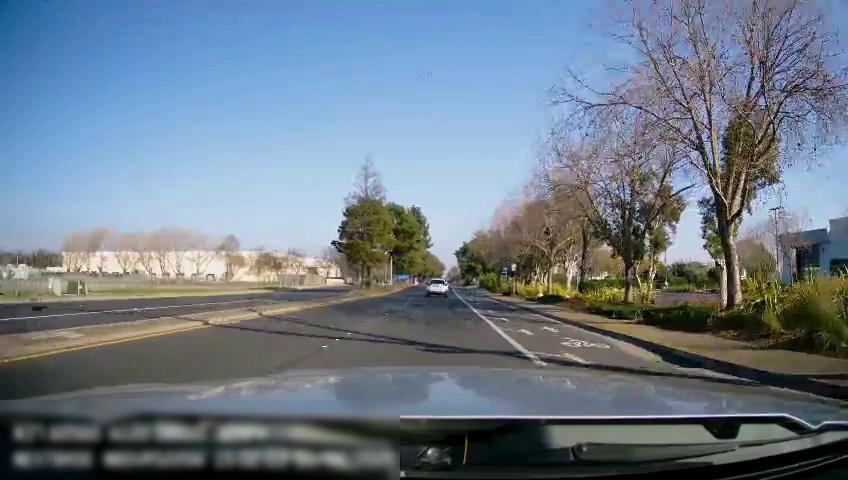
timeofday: Day
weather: Sunny
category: Drivable Space
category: Drivable Space
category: Vehicles | SUV
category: Lanes | Current Lane
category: Lanes | Current Lane
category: Lanes | Alternate Lane
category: Lanes | Opposite Lane
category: Traffic | Signs